Question: I'm using this code to get the current wallpaper:
'''
NSURL *imageURL = [[NSWorkspace sharedWorkspace] desktopImageURLForScreen:[NSScreen mainScreen]];
'''
This works fine, but when i set a folder of pictures to be the wallpaper(As shown in the picture), the 'imageURL' is a directory, so how can i get the current wallpaper's USURL in this situation?

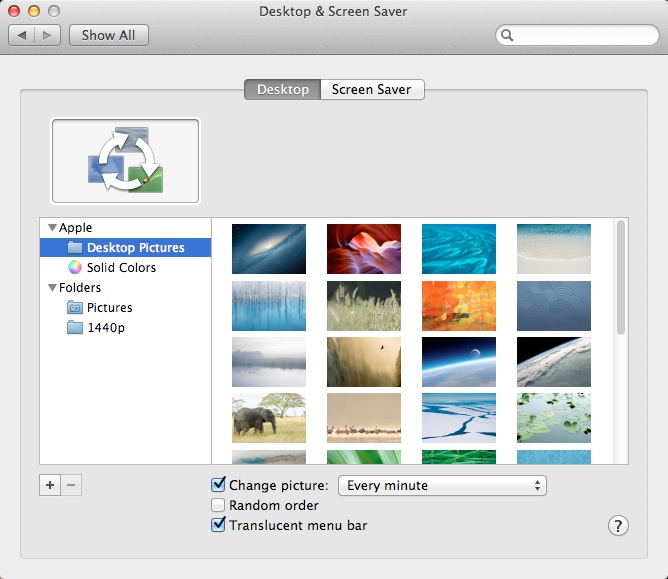
Answer: I've been trying to do the exact same thing.
You can get the current desktop picture URL by:
1. Getting the current space UUID from the com.apple.spaces property list,
2. Searching the com.apple.desktop property list for the matching space,
3. Extracting the URL from the LastName property
I am still working on this, but the following code obtains the correct URL... sometimes.
The main problem is that the property lists aren't updated frequently enough, and I haven't been able to force them to refresh (short of killing the dock). Let me know if you figure something out!
'''
NSDictionary *spacesPLIST = (__bridge NSDictionary *)(CFPreferencesCopyAppValue(CFSTR("SpacesConfiguration"), CFSTR("com.apple.spaces")));
NSDictionary *desktopPLIST = (__bridge NSDictionary *)(CFPreferencesCopyAppValue(CFSTR("Background"), CFSTR("com.apple.desktop")));
NSArray *monitors = [spacesPLIST valueForKeyPath:@"Management Data.Monitors"];
NSInteger monitorIndex = 0;
if ([monitors count] > 1) {
//search for main (or ask user to select)
}
NSDictionary *monitor = [monitors objectAtIndex:monitorIndex];
NSDictionary *spaces = [desktopPLIST valueForKey:@"spaces"];
NSString *currentSpaceUUID = [monitor valueForKeyPath:@"Current Space.uuid"];
NSDictionary *currentSpace = [spaces valueForKey:currentSpaceUUID];
NSURL *desktopPicturesDirectory = [NSURL fileURLWithPath:[currentSpace valueForKeyPath:@"default.ChangePath"] isDirectory:true];
NSString *desktopPictureName = [currentSpace valueForKeyPath:@"default.LastName"];
NSURL *desktopPictureURL = [NSURL URLWithString:desktopPictureName relativeToURL:desktopPicturesDirectory];
[[NSWorkspace sharedWorkspace] selectFile:[desktopPictureURL path] inFileViewerRootedAtPath:@""];
'''